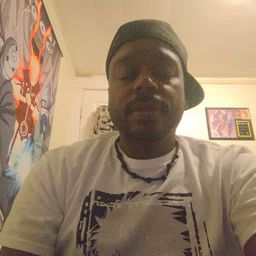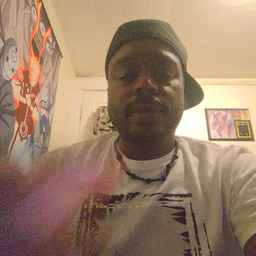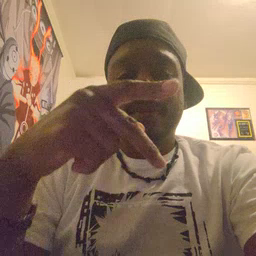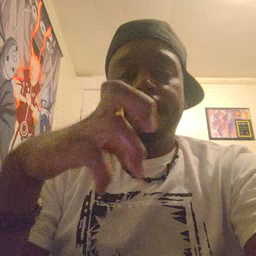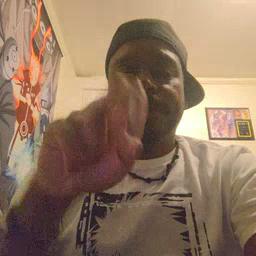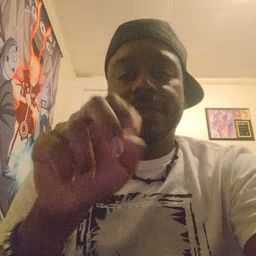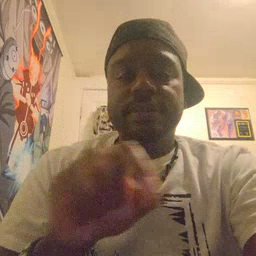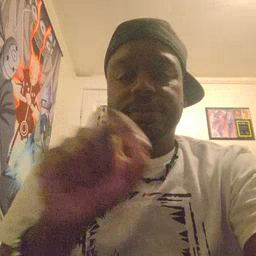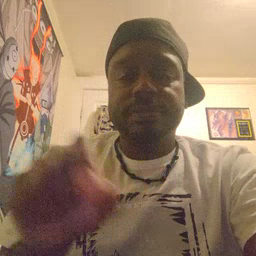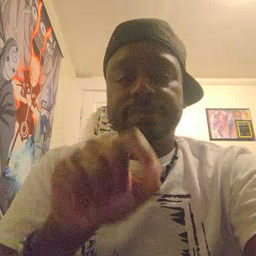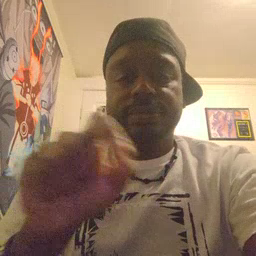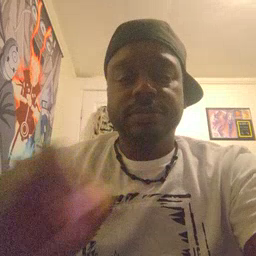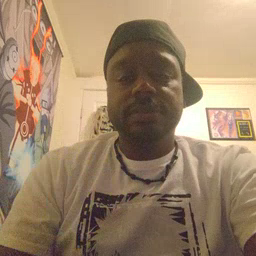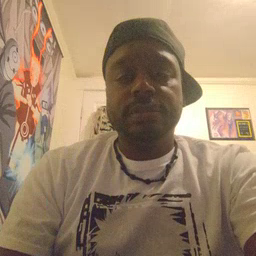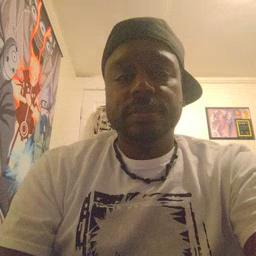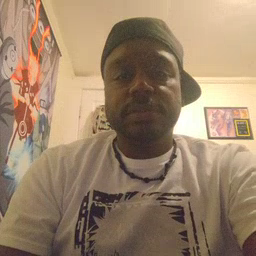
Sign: pen